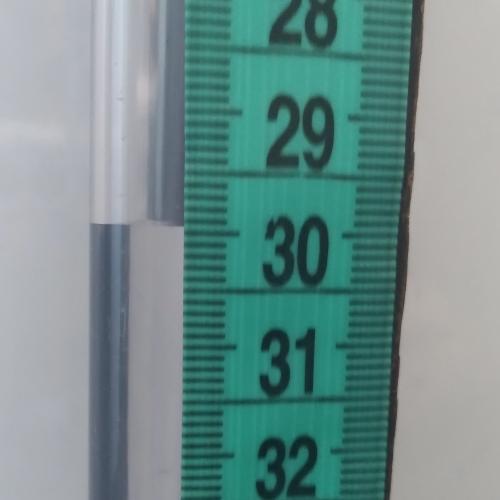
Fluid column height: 30.0 cm